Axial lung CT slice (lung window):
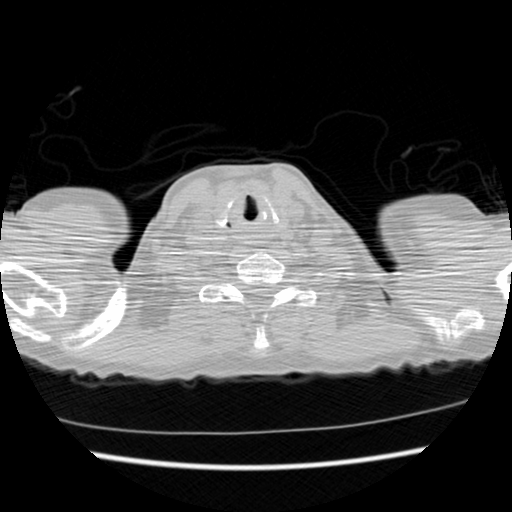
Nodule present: no